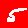
Digit: 5